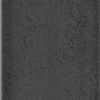
Label: dusty